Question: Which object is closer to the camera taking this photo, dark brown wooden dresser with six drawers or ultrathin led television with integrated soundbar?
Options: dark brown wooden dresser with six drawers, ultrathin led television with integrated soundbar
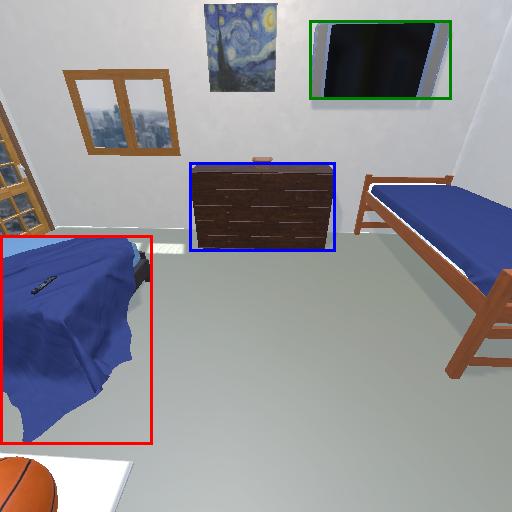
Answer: dark brown wooden dresser with six drawers